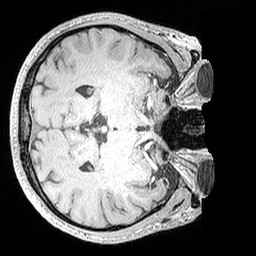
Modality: MP2RAGE
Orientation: axial
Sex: male
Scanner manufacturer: siemens
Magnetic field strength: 3 T
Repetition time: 5 s
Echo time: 0.00292 s